Current action and preconditions to check: path_clear

Your task: For each precondition in the list above, predict whether it will hold at this action.

Consider the current scene as observed from the mobile robot's camera, and analyze the predicted future states of all dynamic agents (e.g., people, animals, vehicles, or any moving entities) within the NEXT SECOND.

IMPORTANT: Only answer "very likely" if you are absolutely certain—based on strong, clear evidence—that a dynamic agent will violate the precondition in the predicted future state. Do NOT answer "very likely" for unlikely, ambiguous, or low-probability risks.

Ask yourself for each precondition: Is there a high probability, with clear and convincing evidence, that the predicted future states of any dynamic agent will interfere with the predicted future state of the currently executing action within the NEXT SECOND, causing that precondition to fail?

Assess the risk level based on these predictions. Use "likely" or "very likely" if motions create a clear risk of interference.

Use "neutral" or "improbable" if agents are nearby but their predicted paths are clearly diverging or non-conflicting.

Failure Risk Categories: "very improbable", "improbable", "neutral", "likely", "very likely"

Answer Format: Output ONLY the probability_of_failure value from these categories: "very improbable", "improbable", "neutral", "likely", "very likely"

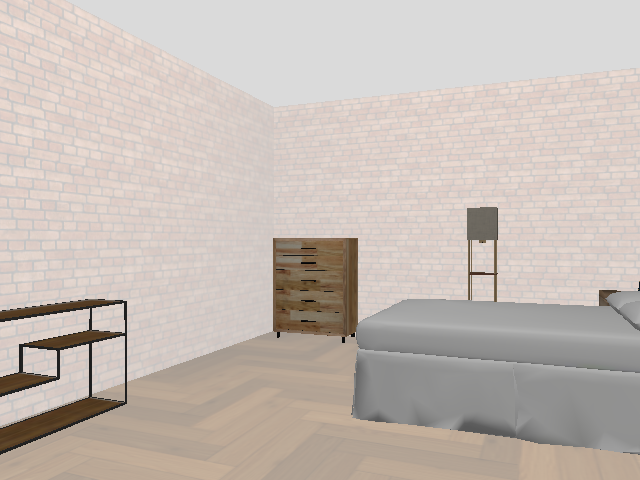

Answer: very improbable